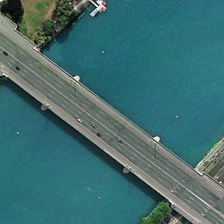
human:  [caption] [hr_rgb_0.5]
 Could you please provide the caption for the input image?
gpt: some green trees are in two sides of a blue river with a bridge over it .

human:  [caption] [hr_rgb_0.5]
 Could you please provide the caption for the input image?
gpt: some green trees are in two sides of a blue river with a bridge over it .

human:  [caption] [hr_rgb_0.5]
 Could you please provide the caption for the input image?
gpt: some green trees are in two sides of a blue river with a bridge over it .

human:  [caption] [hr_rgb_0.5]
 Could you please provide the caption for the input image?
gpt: some green trees are in two sides of a blue river with a bridge over it .

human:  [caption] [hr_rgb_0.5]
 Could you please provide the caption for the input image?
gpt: some green trees are in two sides of a blue river with a bridge over it .